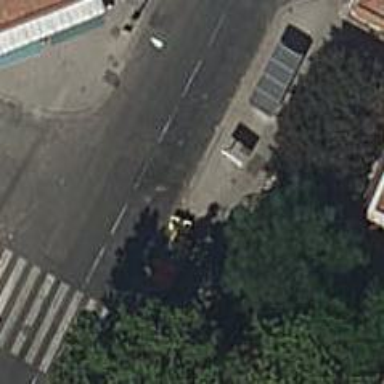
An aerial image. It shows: Bus stop with sheltered platform for public transport.